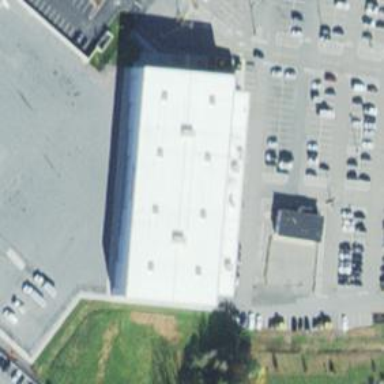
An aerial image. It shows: Parking space.